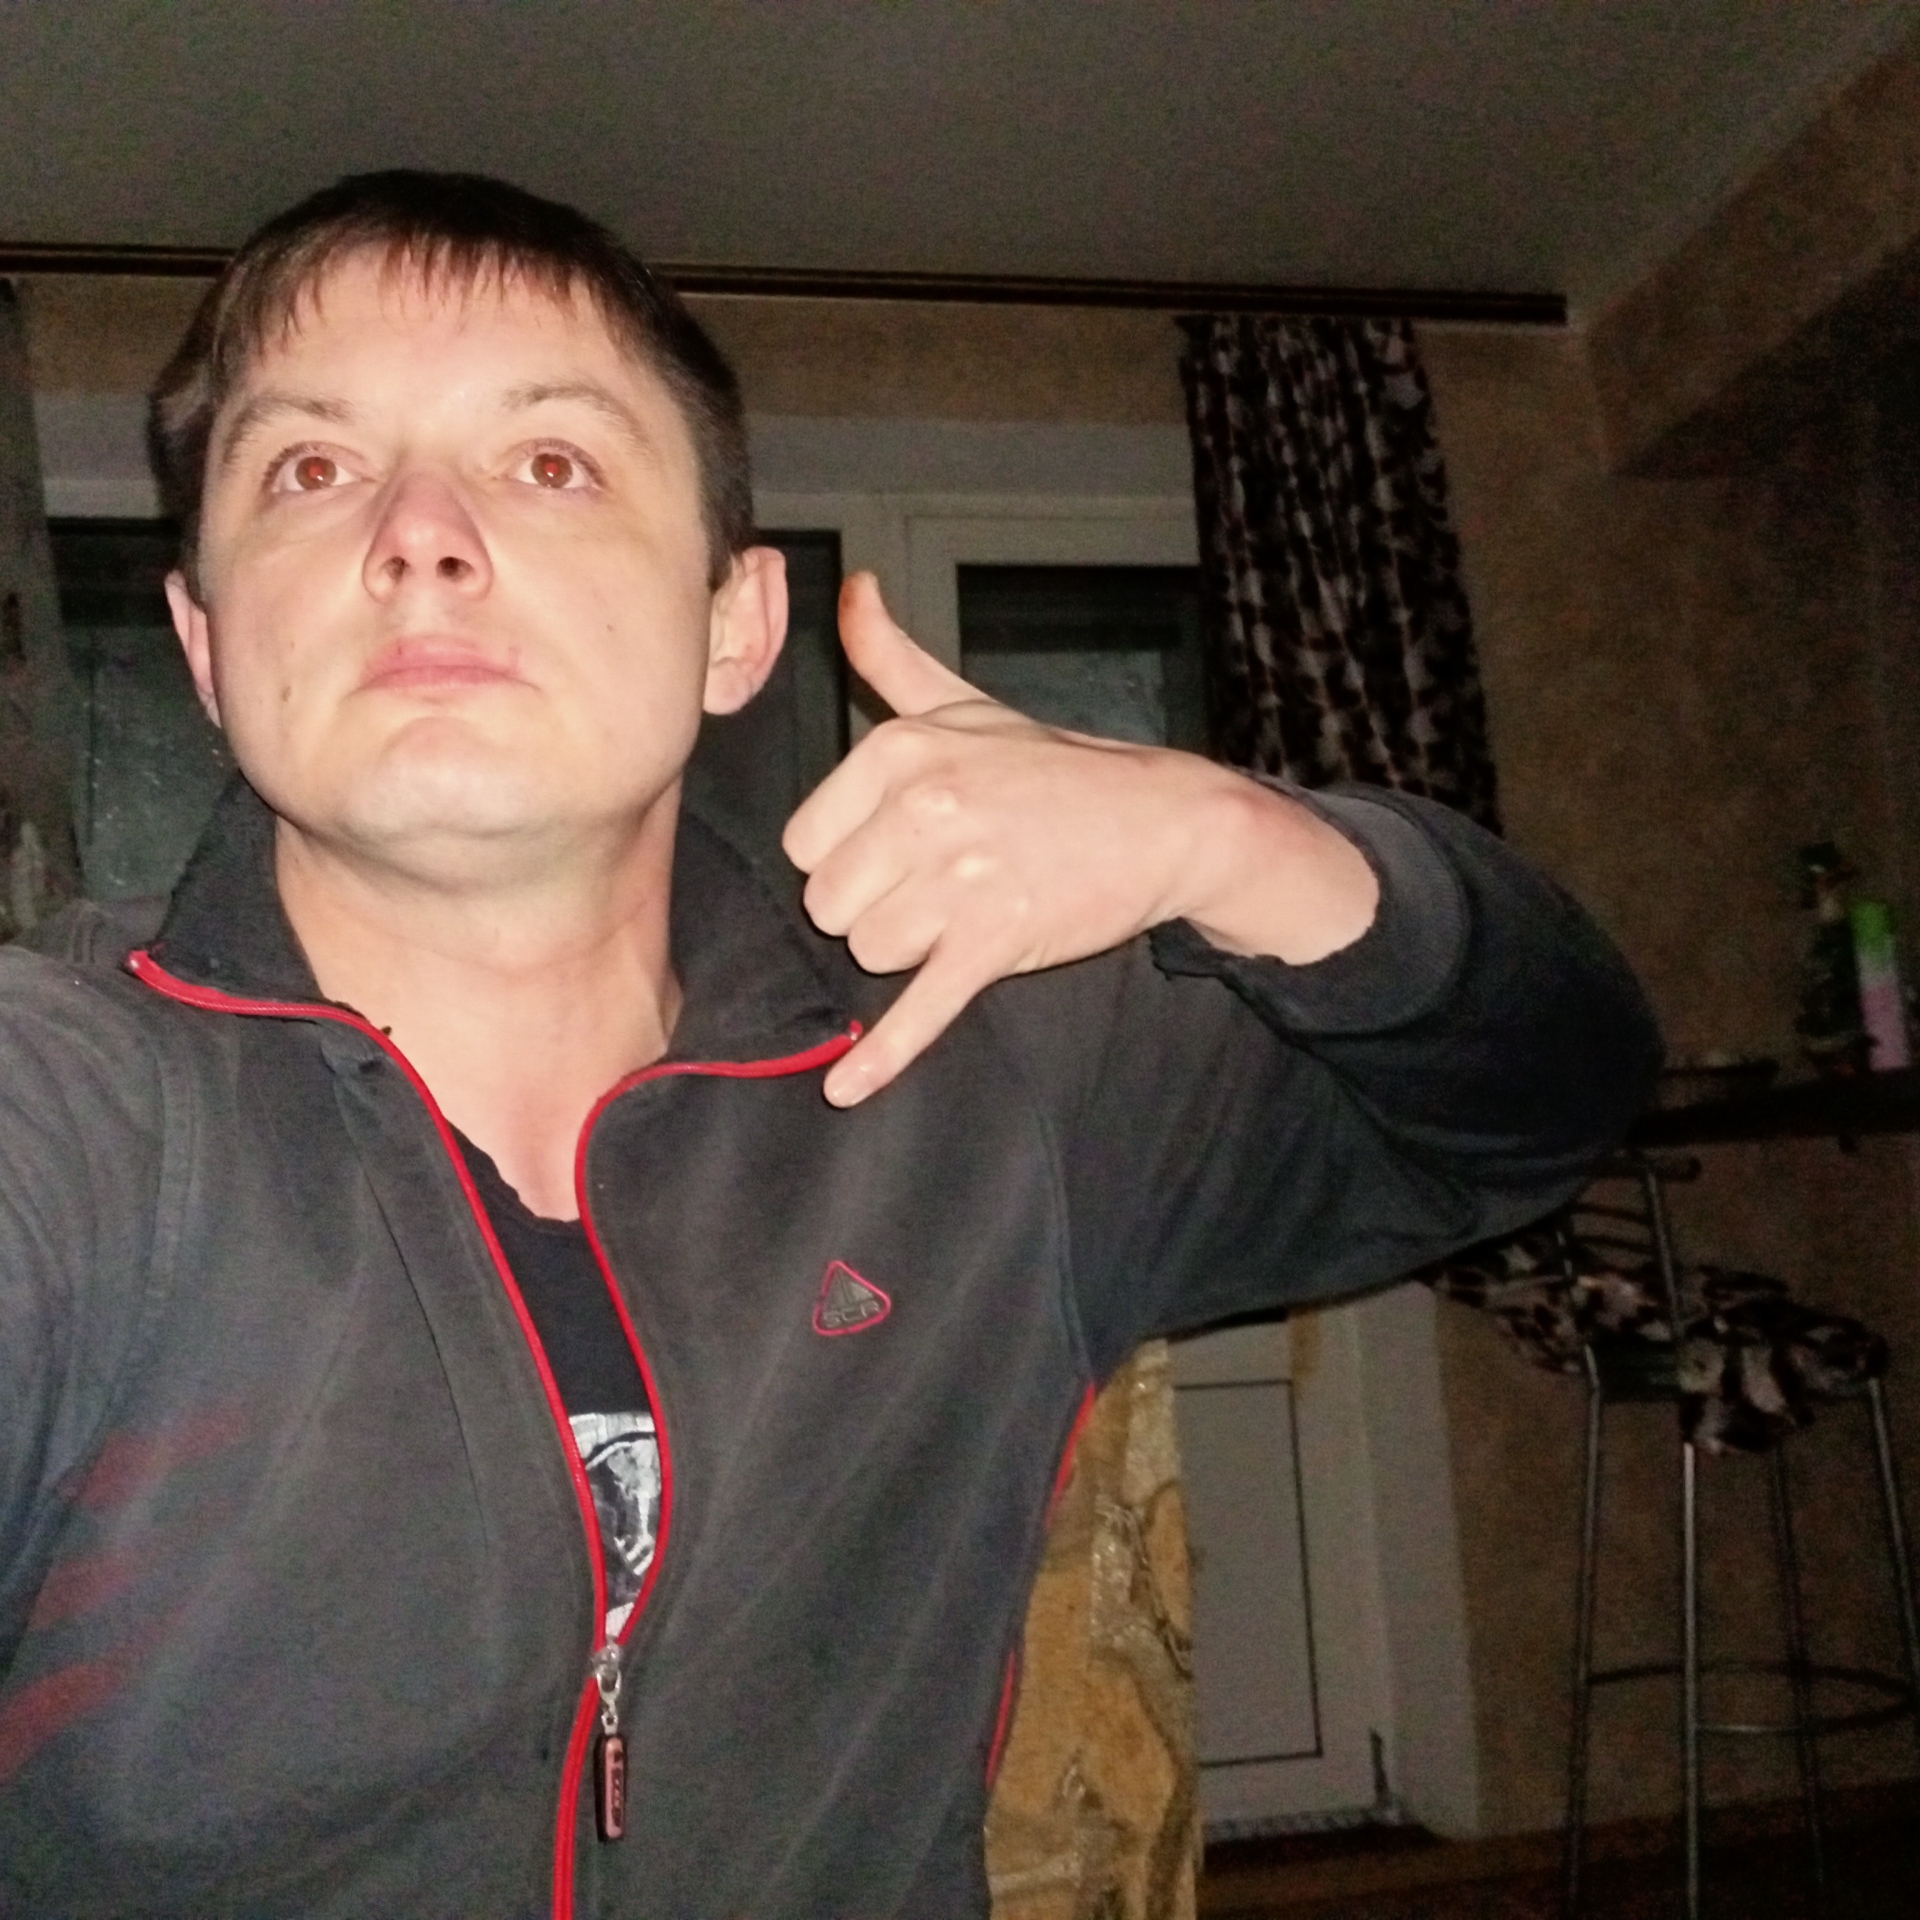
Label: noise